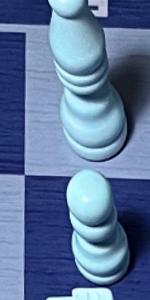
Label: Pawn_White